Field crop: maize
Growth stage: 2
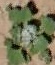
Species: chenopodium